Question: How can I remove a lm() formula of my model, which is by default being added to my plot(mod) function?

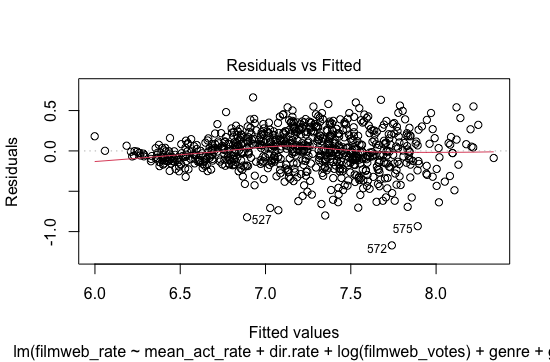
Answer: Yes, just add the 'sub.caption' argument.
'plot(mod, sub.caption=" ")'